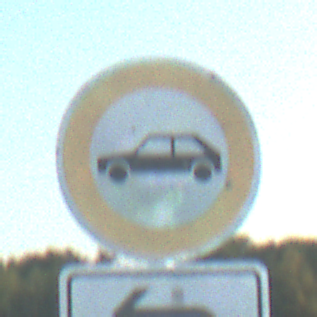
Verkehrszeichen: VerbotPersonenkraftwagen
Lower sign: RichtungsangabeDurchPfeile2
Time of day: MorningAfternoon
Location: Outdoor (Nature)
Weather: Clear
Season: NotSpecified
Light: Natural